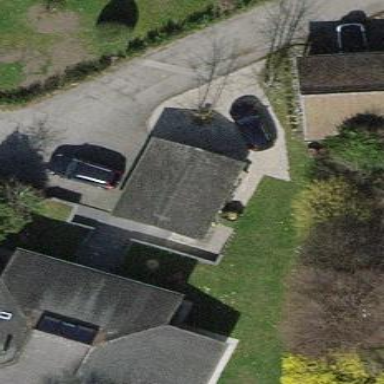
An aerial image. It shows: Garage building.